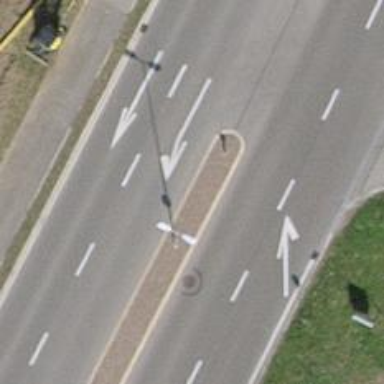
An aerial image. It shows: Secondary road with separate asphalt sidewalk.